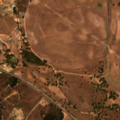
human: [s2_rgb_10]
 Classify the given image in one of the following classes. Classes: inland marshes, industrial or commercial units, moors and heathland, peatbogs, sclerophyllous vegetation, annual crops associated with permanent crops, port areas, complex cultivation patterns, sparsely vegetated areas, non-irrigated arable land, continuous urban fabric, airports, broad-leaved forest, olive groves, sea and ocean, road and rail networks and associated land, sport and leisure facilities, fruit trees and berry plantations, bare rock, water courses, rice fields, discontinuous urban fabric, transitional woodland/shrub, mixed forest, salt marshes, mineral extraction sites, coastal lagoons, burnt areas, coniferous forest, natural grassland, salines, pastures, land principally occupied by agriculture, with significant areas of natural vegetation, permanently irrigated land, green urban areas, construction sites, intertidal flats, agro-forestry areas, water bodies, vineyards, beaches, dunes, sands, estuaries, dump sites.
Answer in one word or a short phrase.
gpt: non-irrigated arable land, permanently irrigated land, pastures, complex cultivation patterns, agro-forestry areas, broad-leaved forest, water bodies